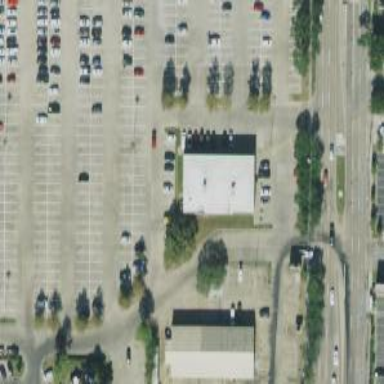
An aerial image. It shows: Parking space is available.